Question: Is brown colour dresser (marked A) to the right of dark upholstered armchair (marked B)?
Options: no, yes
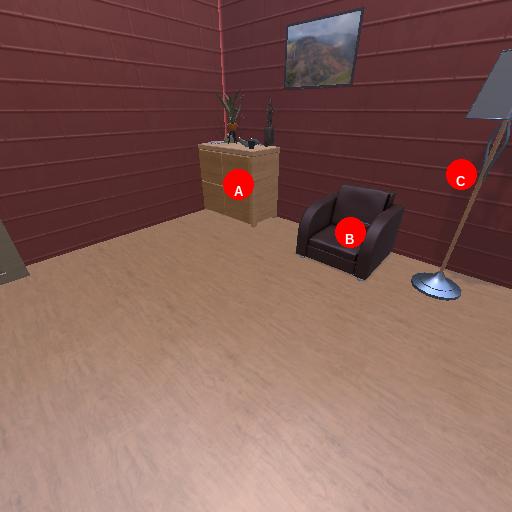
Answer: no